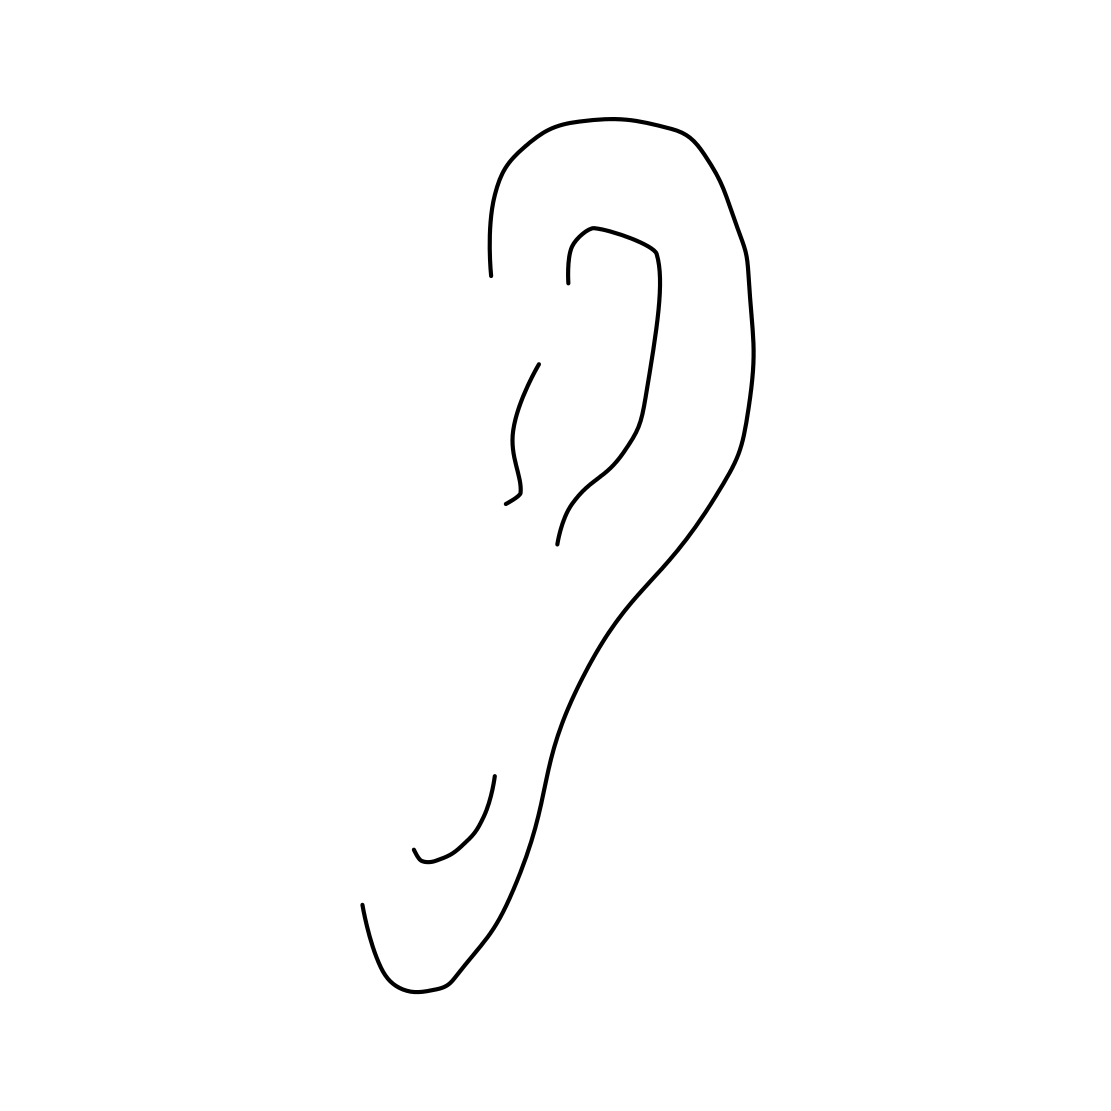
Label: ear